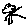
Label: tree